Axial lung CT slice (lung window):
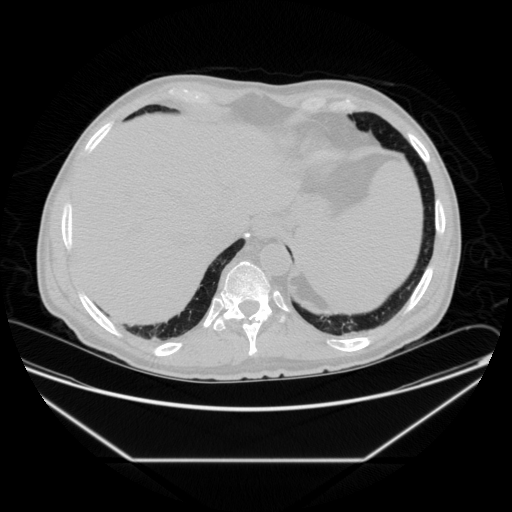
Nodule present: yes
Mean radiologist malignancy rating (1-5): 1